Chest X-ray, AP view. Patient: 64 years old, sex F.
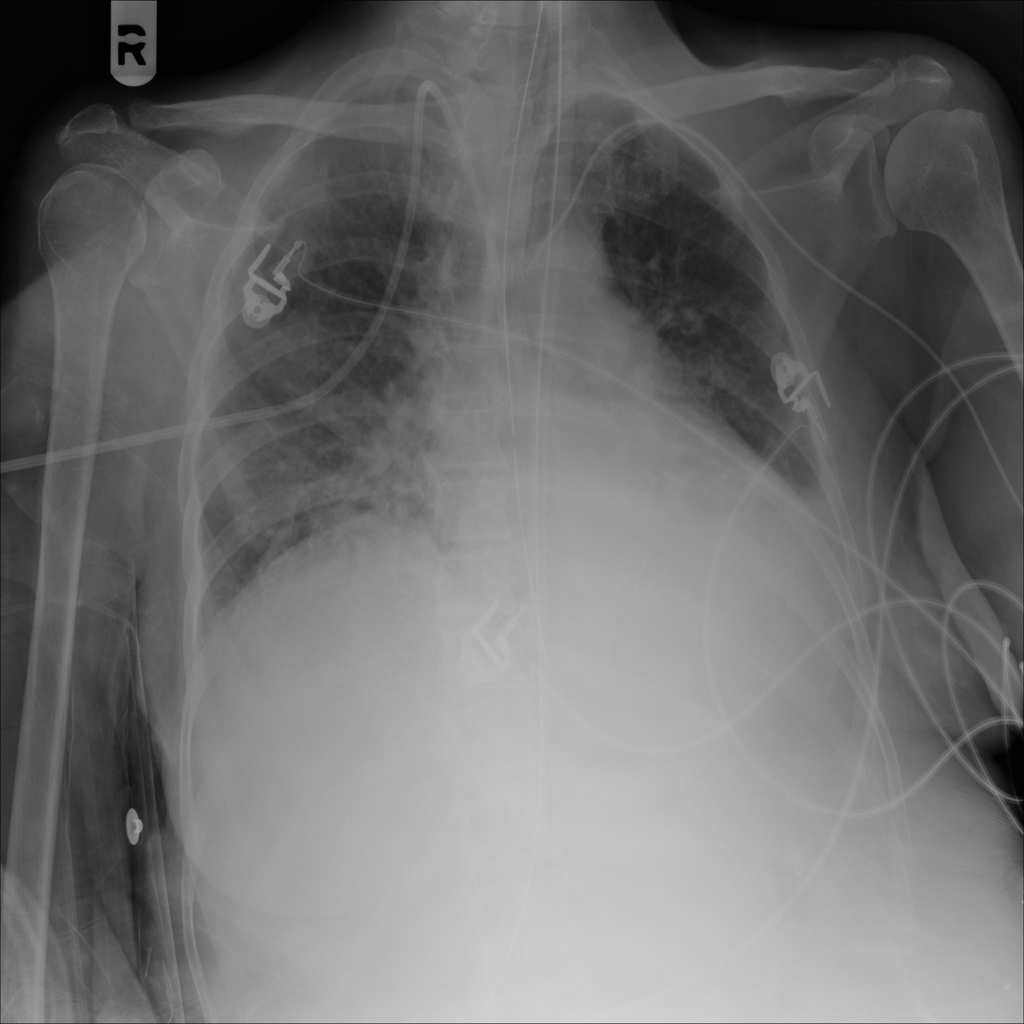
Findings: Atelectasis, Effusion, Infiltration